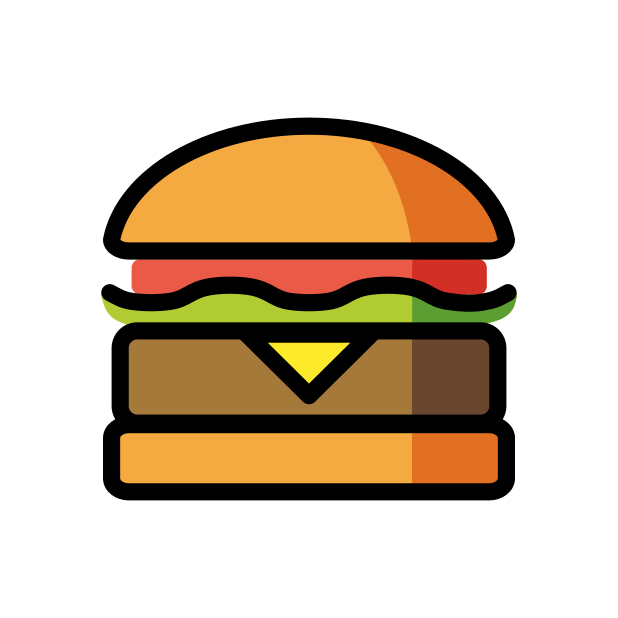
hamburger